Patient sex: M
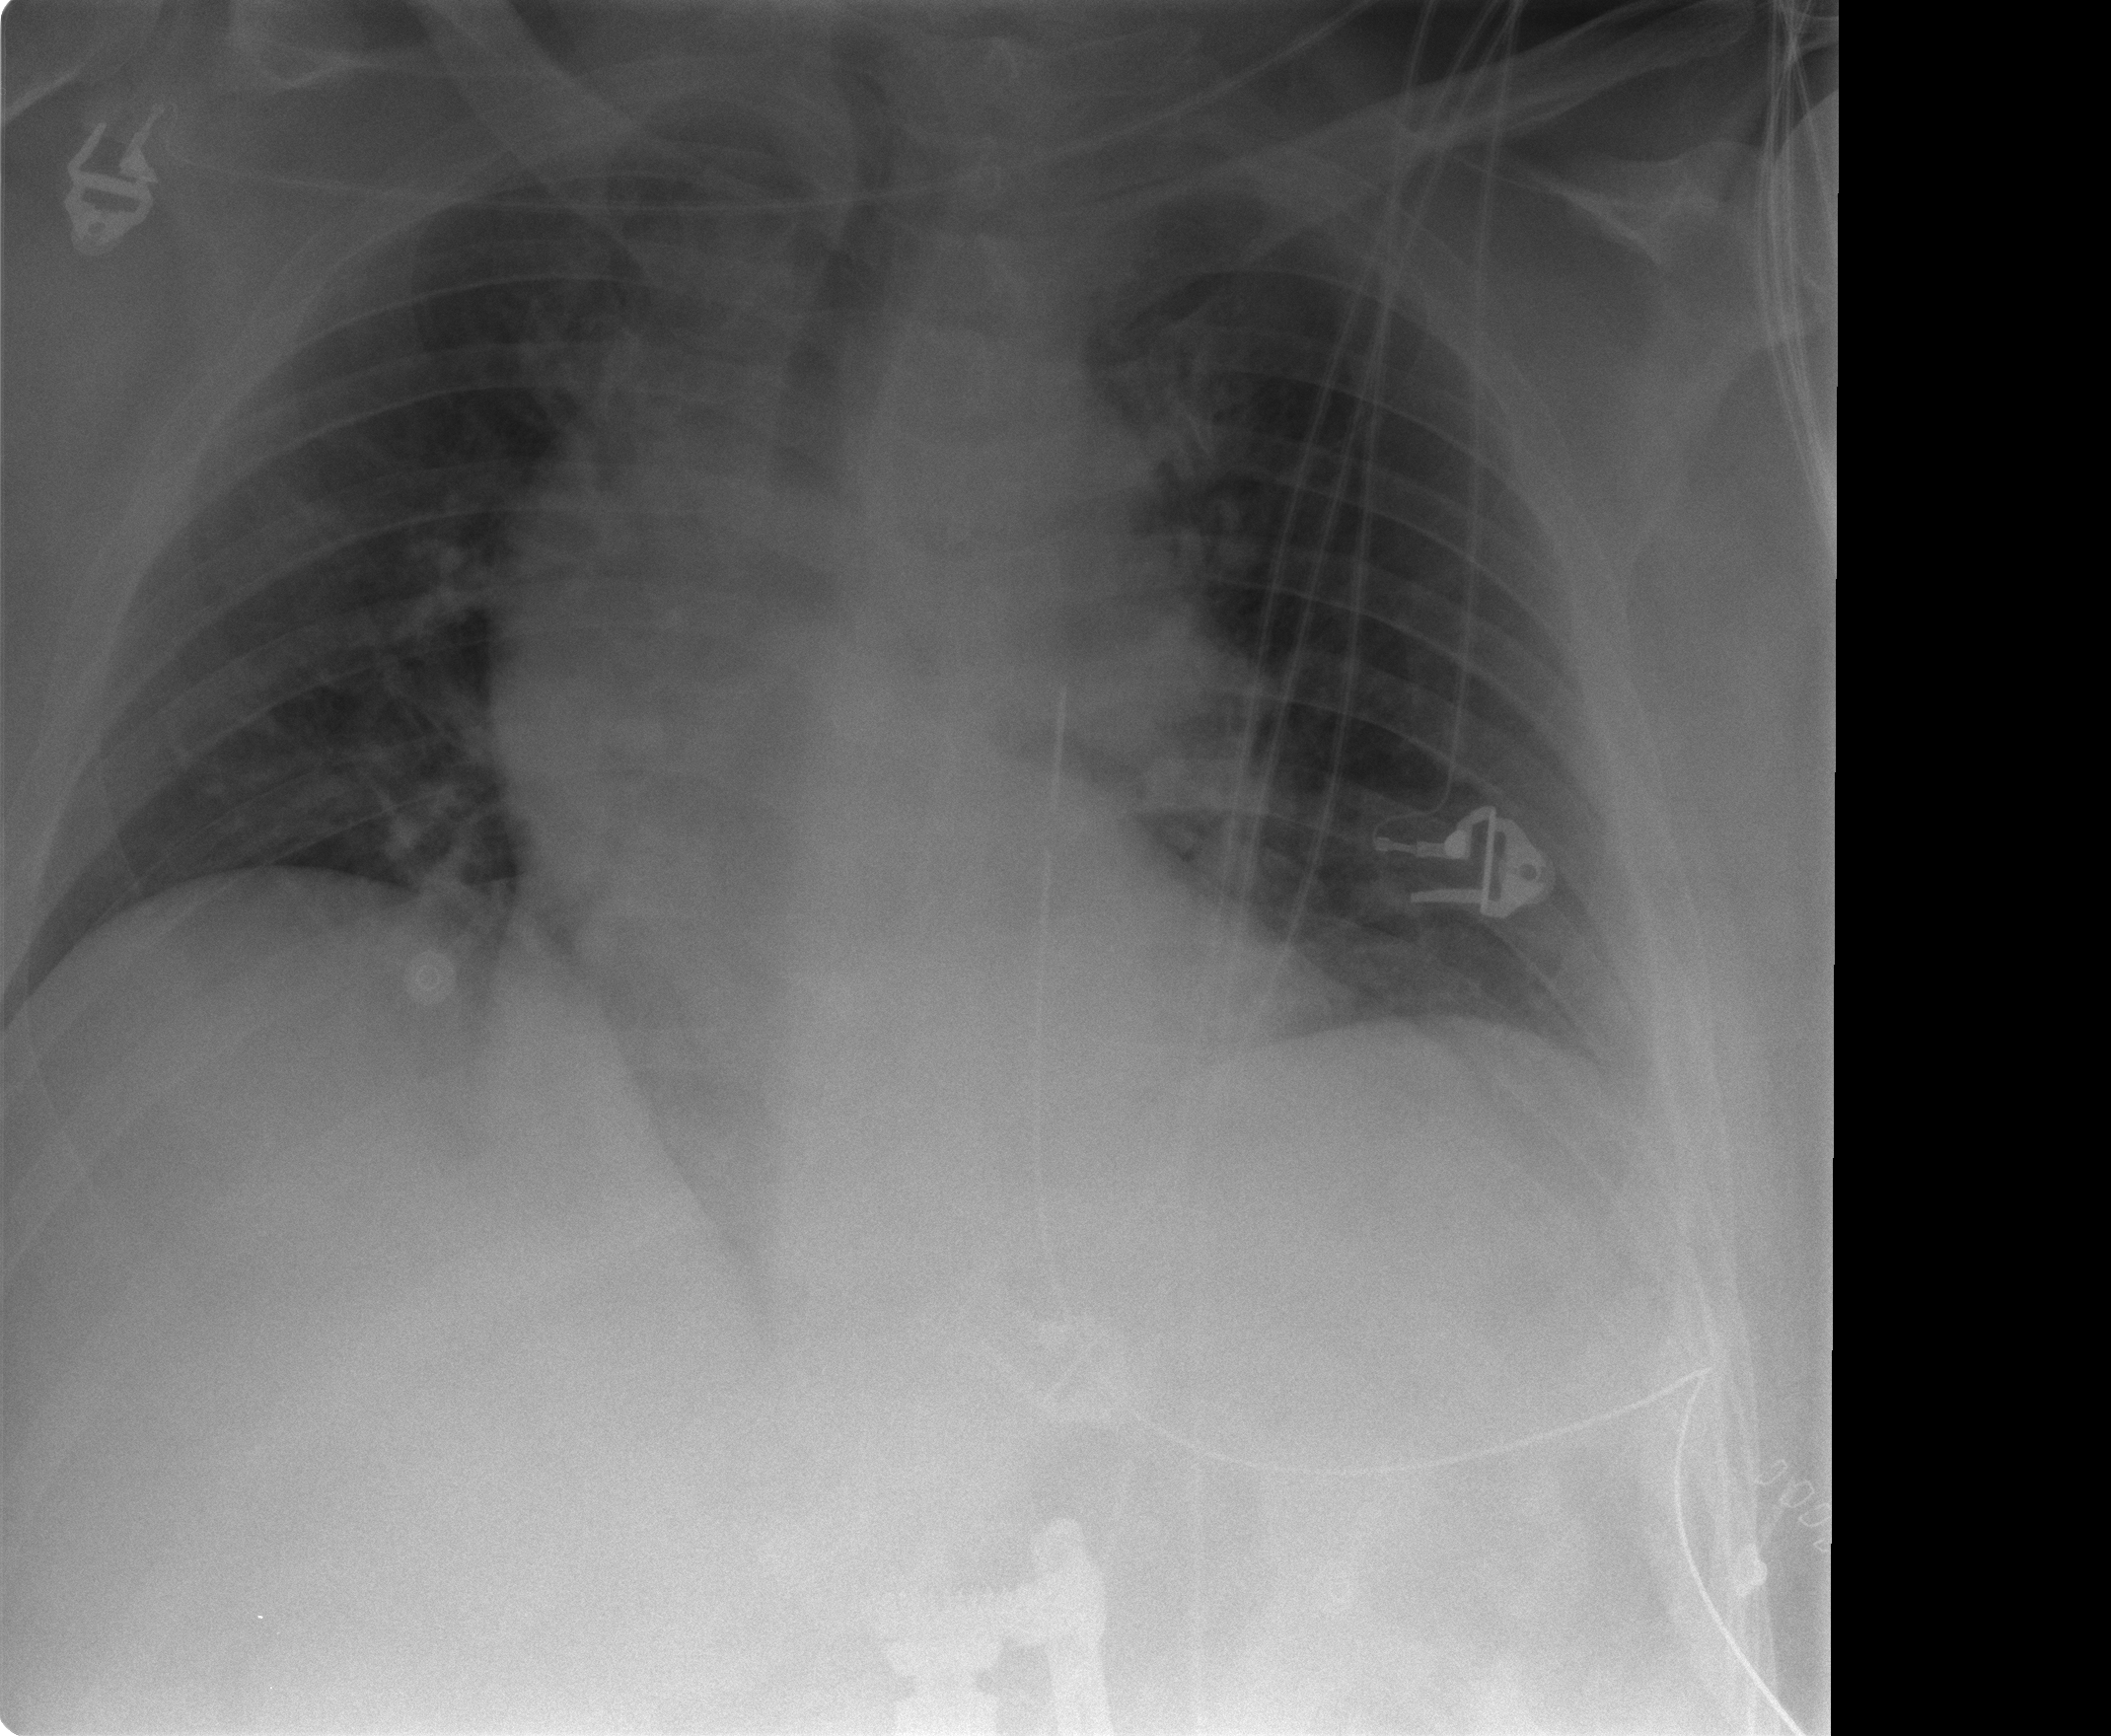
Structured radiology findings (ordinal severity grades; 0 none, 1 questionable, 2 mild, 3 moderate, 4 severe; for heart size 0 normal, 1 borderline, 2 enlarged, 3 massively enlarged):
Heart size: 0
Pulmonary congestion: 0
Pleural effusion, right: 0
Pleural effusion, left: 0
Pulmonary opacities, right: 0
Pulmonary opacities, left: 0
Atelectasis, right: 2
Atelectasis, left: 2